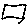
Label: square